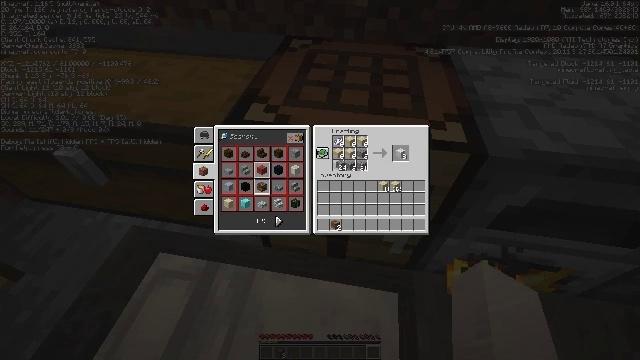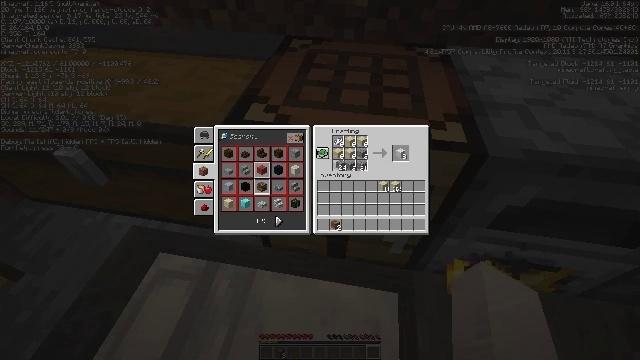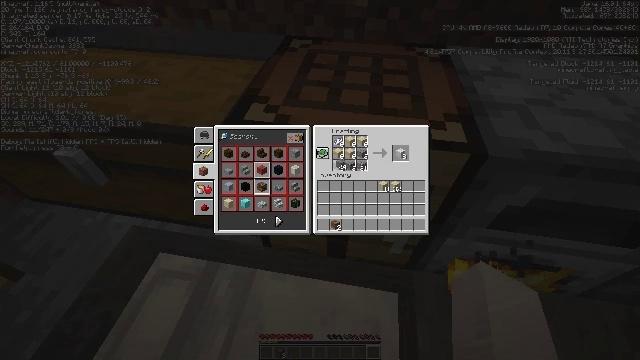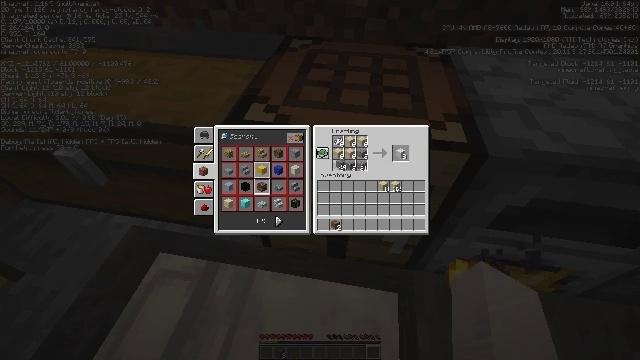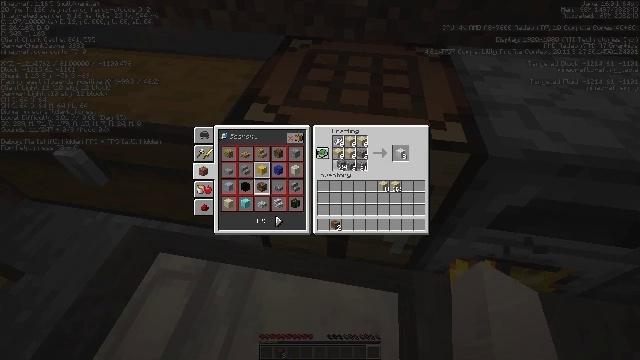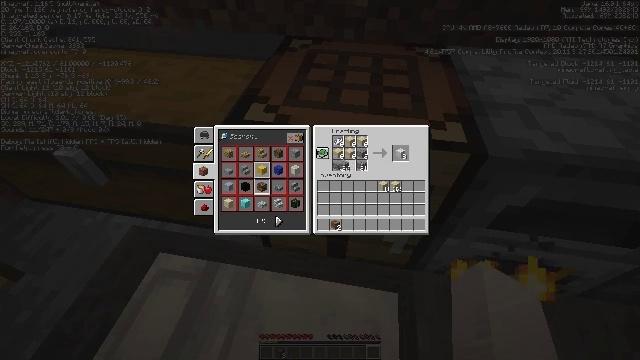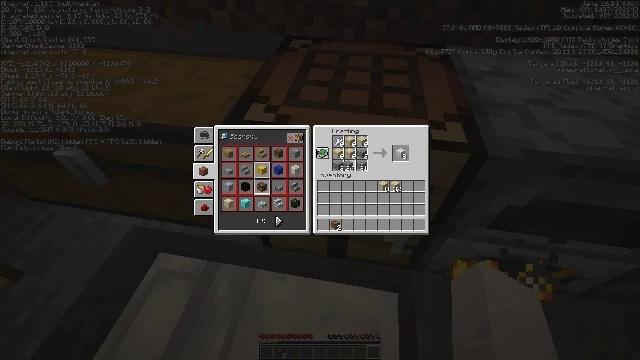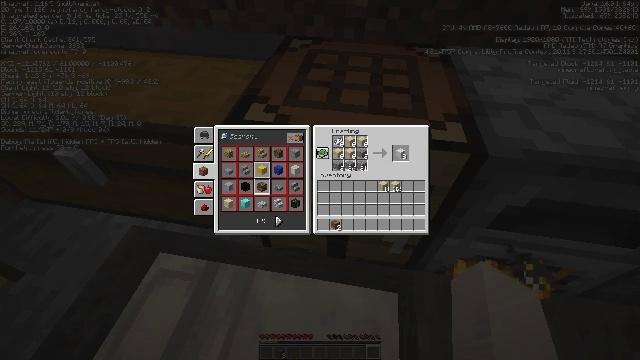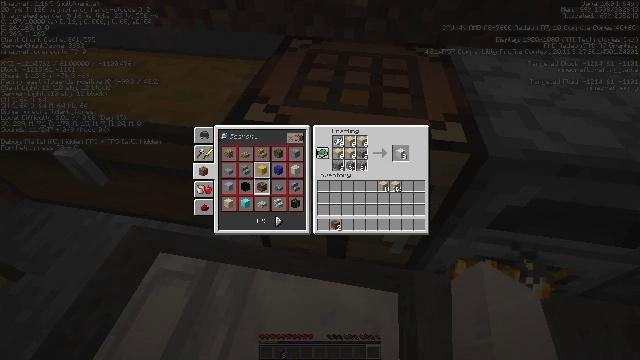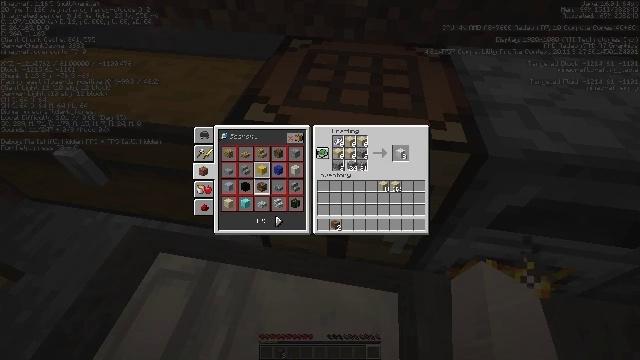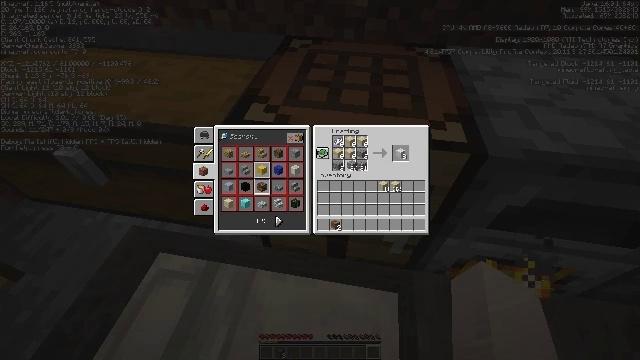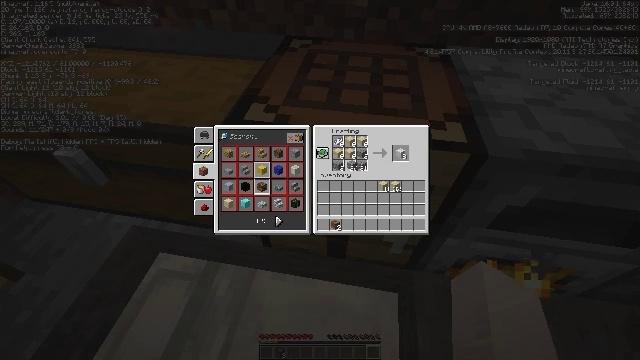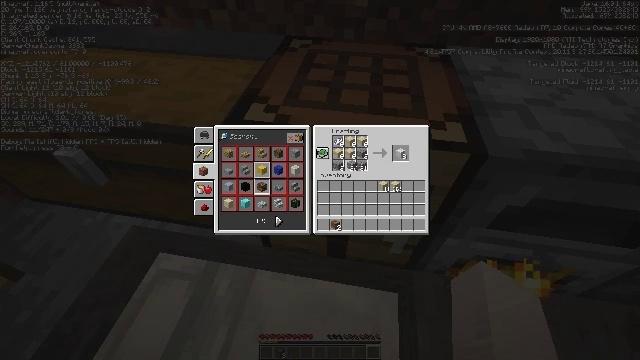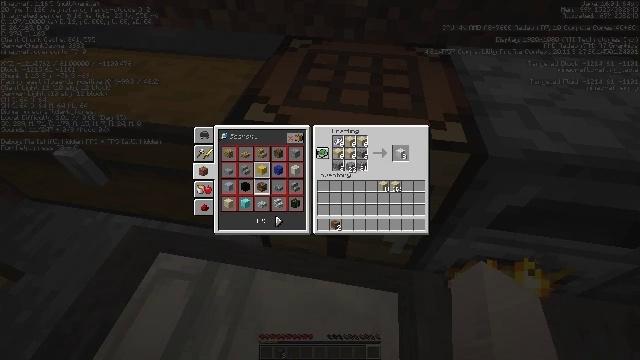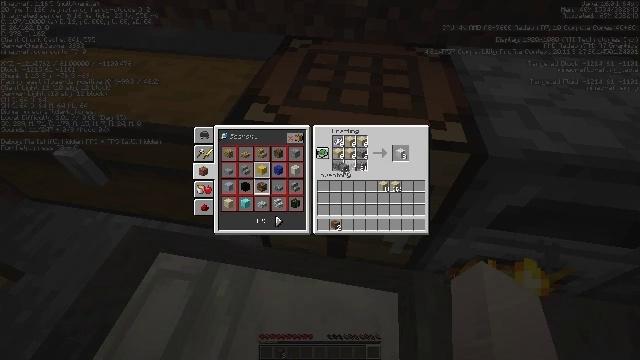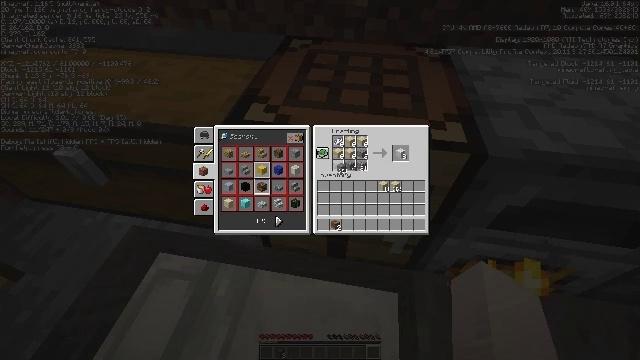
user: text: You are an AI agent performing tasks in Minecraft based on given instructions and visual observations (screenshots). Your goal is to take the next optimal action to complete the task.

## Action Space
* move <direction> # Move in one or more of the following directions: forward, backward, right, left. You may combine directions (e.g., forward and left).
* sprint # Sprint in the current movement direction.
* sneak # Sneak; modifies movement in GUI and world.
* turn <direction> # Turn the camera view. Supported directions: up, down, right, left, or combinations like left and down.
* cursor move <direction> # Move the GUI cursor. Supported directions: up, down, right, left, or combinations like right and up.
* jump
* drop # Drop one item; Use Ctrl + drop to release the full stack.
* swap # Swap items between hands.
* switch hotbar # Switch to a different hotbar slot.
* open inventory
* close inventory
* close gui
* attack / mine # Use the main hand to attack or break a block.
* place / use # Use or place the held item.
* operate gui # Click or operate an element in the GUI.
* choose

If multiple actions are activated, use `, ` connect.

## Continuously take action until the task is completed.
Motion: motion action
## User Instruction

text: Create white concrete powder at the crafting table.
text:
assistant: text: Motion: no_op
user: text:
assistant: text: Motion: no_op
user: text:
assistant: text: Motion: no_op
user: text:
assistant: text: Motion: use / place
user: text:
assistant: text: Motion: use / place
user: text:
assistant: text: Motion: use / place
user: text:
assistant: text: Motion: use / place
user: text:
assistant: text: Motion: use / place
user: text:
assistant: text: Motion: use / place
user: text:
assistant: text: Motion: use / place
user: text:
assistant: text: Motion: use / place
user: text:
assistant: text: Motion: use / place
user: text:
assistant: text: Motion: no_op
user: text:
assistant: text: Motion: turn left
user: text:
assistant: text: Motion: no_op
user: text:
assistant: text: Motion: no_op
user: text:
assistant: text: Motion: no_op
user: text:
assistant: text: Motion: no_op
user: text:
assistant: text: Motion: no_op
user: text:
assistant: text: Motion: no_op
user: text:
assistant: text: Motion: use / place
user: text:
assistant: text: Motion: use / place
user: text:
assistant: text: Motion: turn right, use / place
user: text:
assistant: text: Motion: use / place
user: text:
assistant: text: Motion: use / place
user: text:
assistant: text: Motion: use / place
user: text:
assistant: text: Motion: use / place
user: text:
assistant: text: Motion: no_op
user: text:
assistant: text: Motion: no_op
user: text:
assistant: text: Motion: turn down